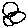
Label: circle